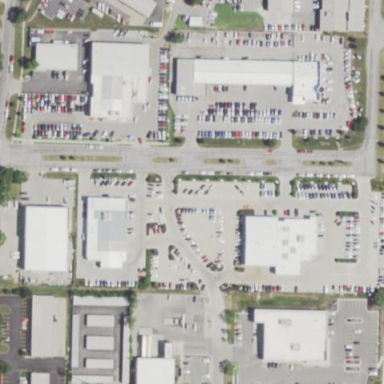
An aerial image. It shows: Retail area.